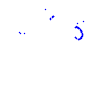
Particle: kaon